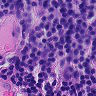
Metastatic tissue present: no